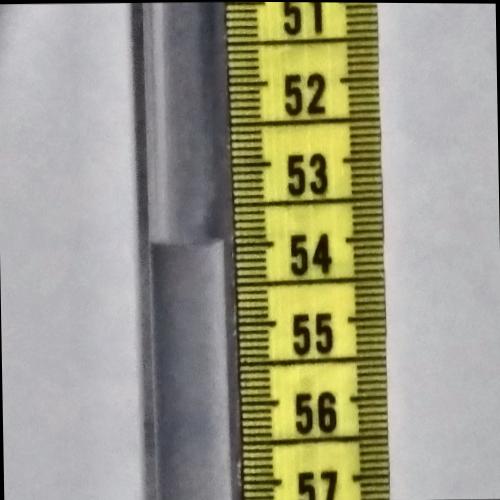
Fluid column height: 53.9 cm